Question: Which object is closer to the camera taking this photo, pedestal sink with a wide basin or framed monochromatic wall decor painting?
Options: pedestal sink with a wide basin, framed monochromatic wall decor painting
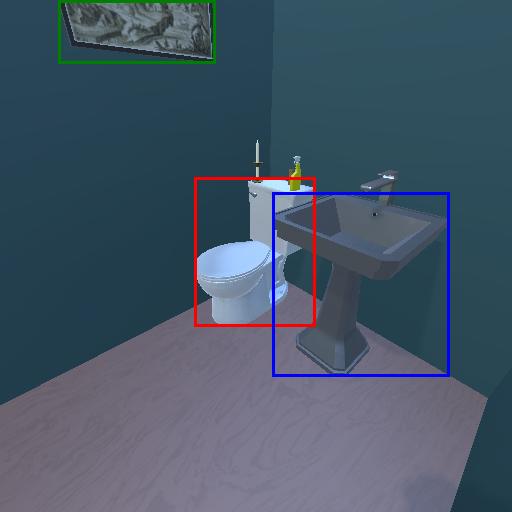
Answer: pedestal sink with a wide basin